Question: Here my code
'''
jQuery.fn.dataTableExt.oSort['num-asc'] = function(a,b) {
var x = a.replace( /<.*?>/g, "" );
var y = b.replace( /<.*?>/g, "" );
x = parseFloat( x );
y = parseFloat( y );
return ((x < y) ? -1 : ((x > y) ? 1 : 0));
};
jQuery.fn.dataTableExt.oSort['num-desc'] = function(a,b) {
var x = a.replace( /<.*?>/g, "" );
var y = b.replace( /<.*?>/g, "" );
x = parseFloat( x );
y = parseFloat( y );
return ((x < y) ? 1 : ((x > y) ? -1 : 0));
};
$(document).ready(function() {
$('#ledger').dataTable({
bAutoWidth: false,
bJQueryUI : true,
bProcessing: true,
bServerSide: false,
sPaginationType: "full_numbers",
bStateSave : false,
bUseRendered: false,
iDisplayLength: ${entriesValue},
sDom: mw.superadmin.datatable.relatedListDom,
aLengthMenu: mw.superadmin.datatable.relatedListLengthMenu,
aaSorting: [[0,'asc']],
aoColumns: [
null,
{ "iDataSort": 2},
{ "bVisible": false, "sType": "num"},
{ "iDataSort": 4, "bSortable": true },
{ "bVisible": false, "sType": "num"}
]
});
'''
This table works 100% through and through without issue on IE, FF, Opera, and Safari to my knowlege however with Chrome it fails misserablly but only on 1 specific column of my sortable set. I can't figure it out, and need a little assistance.
An example of what its doing on Chrome can be found in the image below.

Personally I feel its cause its got characters like ( , [ } ) etc in it.. However like I said other browsers not a problem, Chrome is the only one giving me an issue on this.
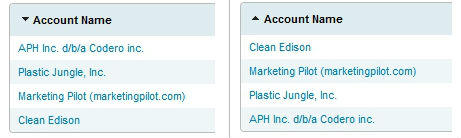
Answer: I had the same problem where the datatable in Chrome was failing to sort on one column amongst nine. Yet it worked perfectly in Firefox.
To make it work in Chrome, I had to explicitly specify the <URL> for the columns.
In my case "html" worked fine.
'''
$('#xxx').dataTable({
"bJQueryUI": true,
"bSort": true,
"aoColumns": [
{"sType": "html"},
{"sType": "html"},
{"sType": "html"}
]
});
'''
I guess the auto-detection of column type is failing in Chrome somehow.